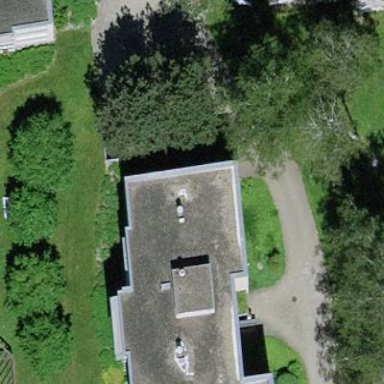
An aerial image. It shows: Residential building.